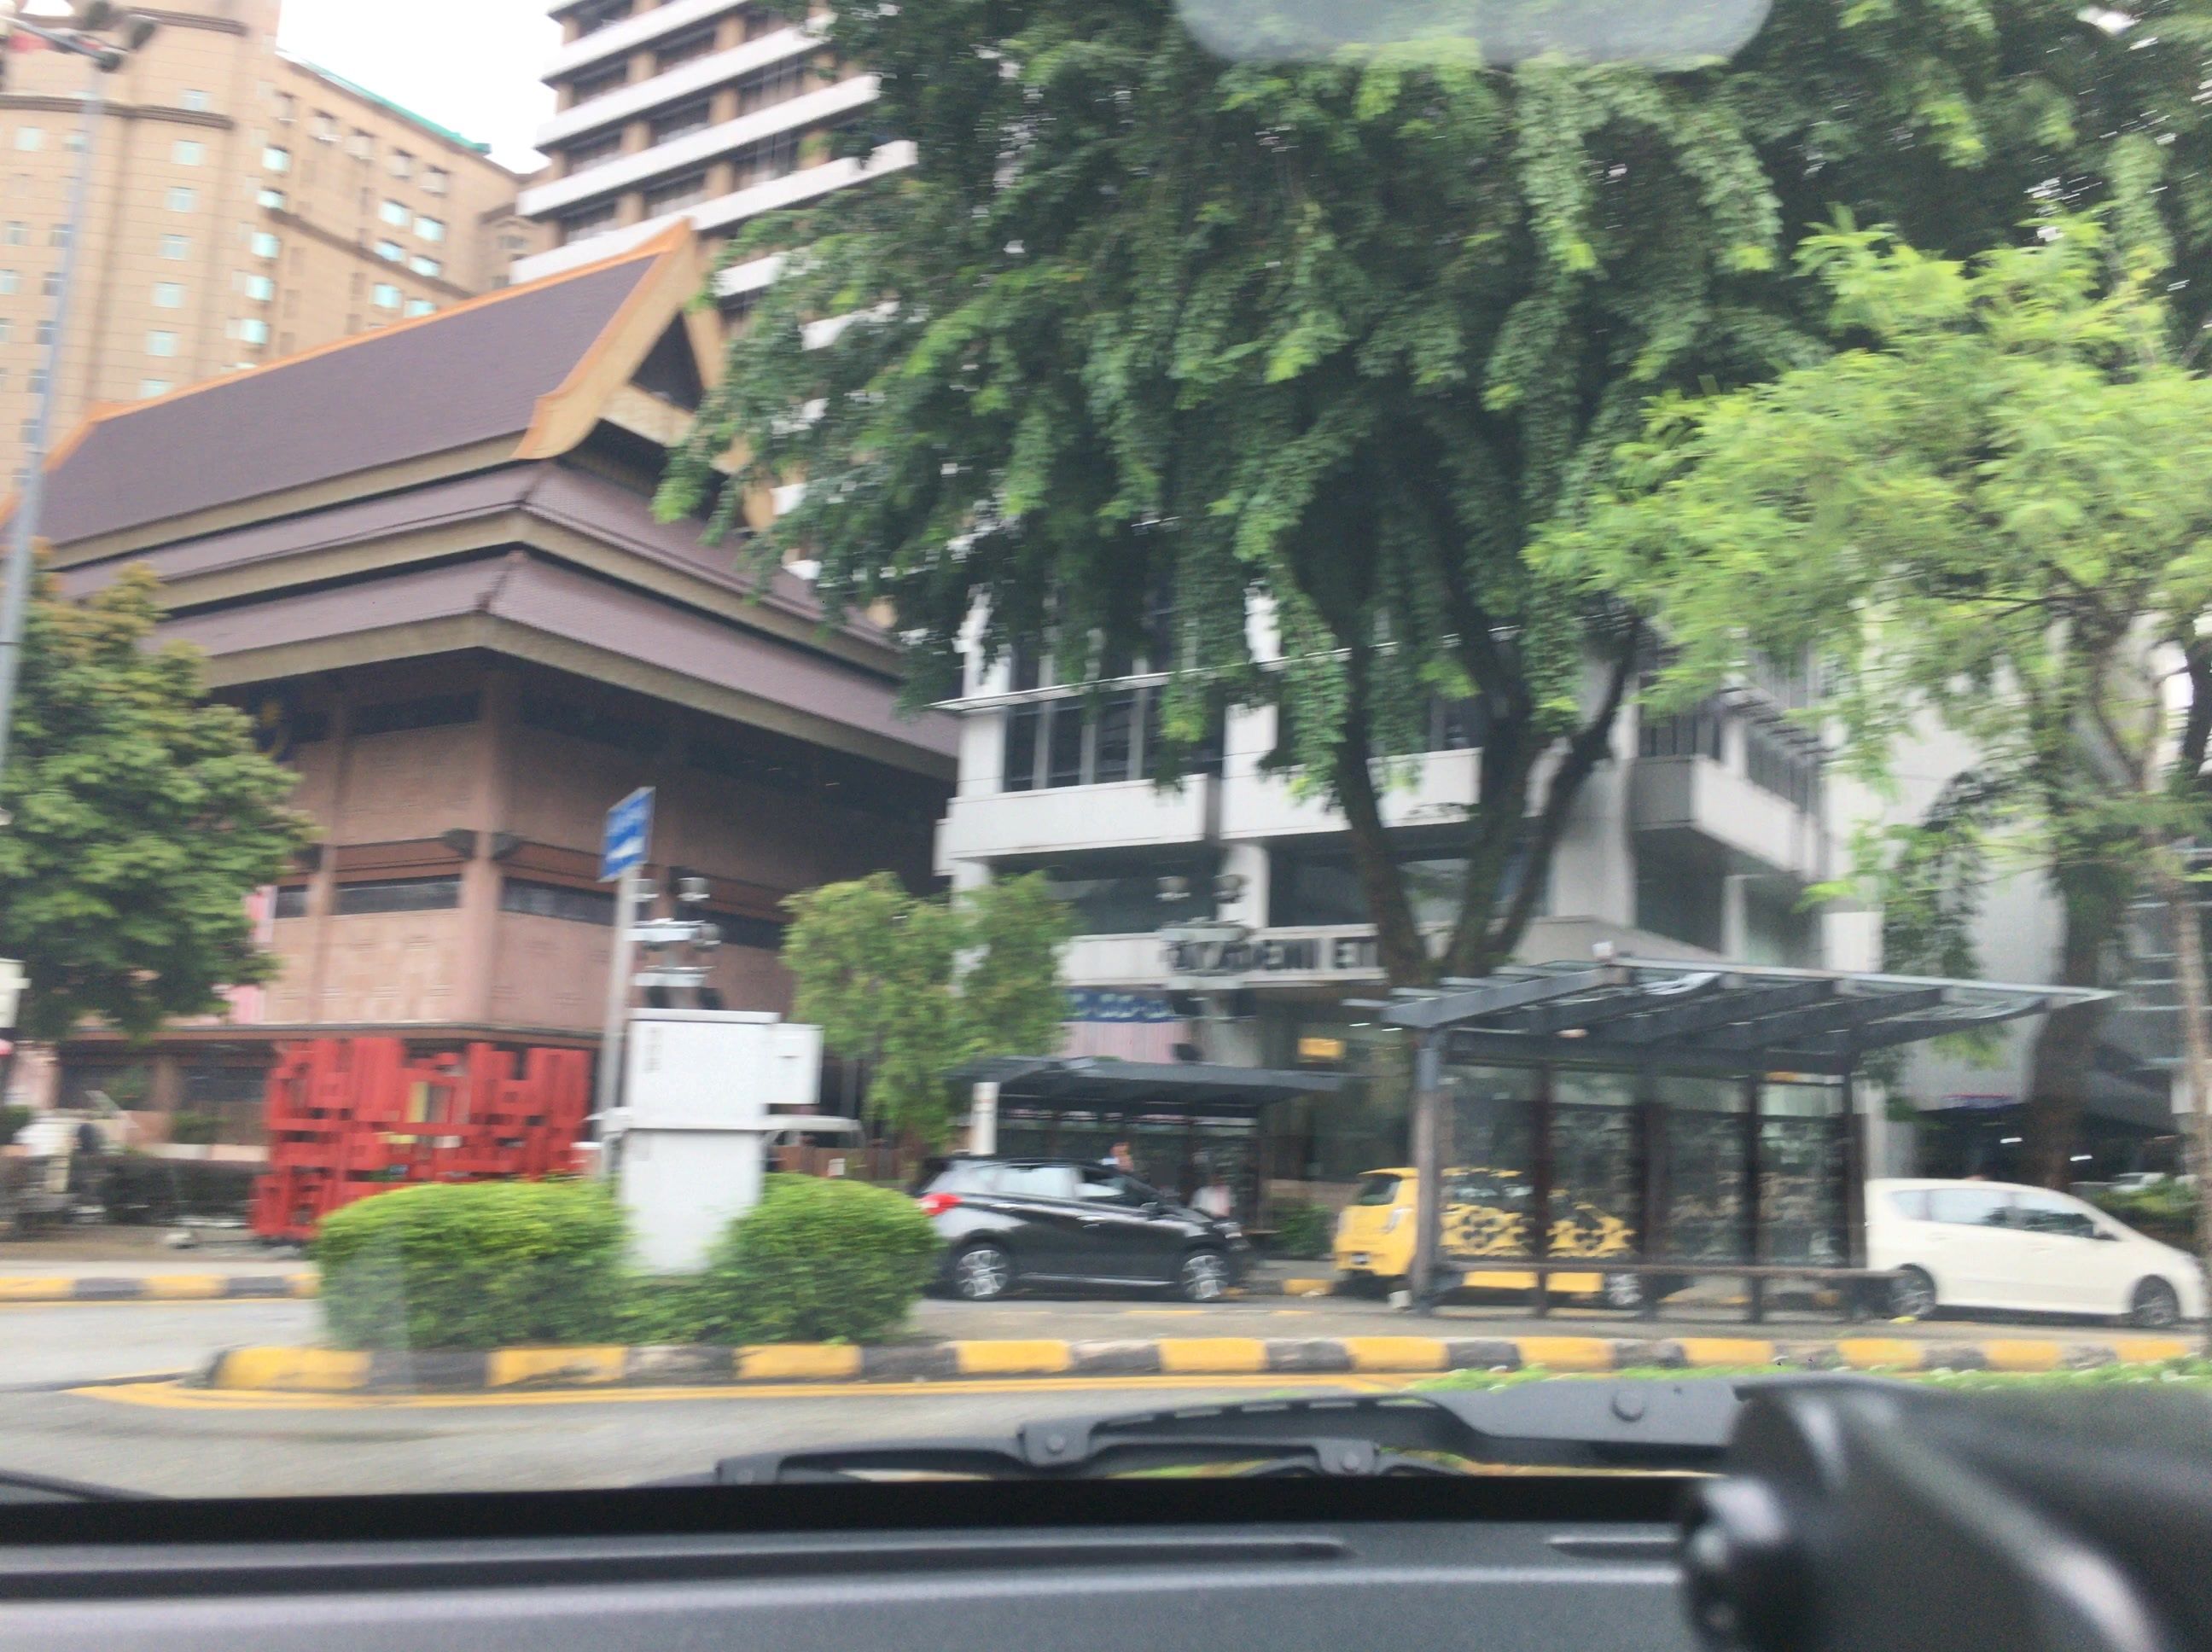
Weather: clear
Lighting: day
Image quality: slightly poor
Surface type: driving surface
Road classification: tertiary_link
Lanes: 1
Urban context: urban centre
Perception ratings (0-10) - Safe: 8.83, Lively: 9.46, Beautiful: 5.93, Boring: 0.78, Depressing: 6.07, Wealthy: 3.57